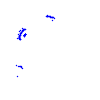
Particle: kaon